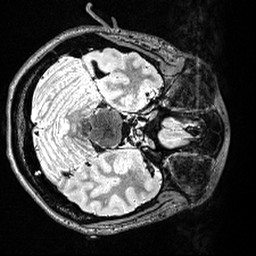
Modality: T2w
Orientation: axial
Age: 27
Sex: female